Field crop: maize
Growth stage: 2
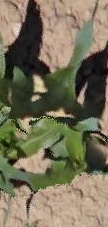
Species: maize